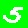
Digit: 5